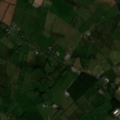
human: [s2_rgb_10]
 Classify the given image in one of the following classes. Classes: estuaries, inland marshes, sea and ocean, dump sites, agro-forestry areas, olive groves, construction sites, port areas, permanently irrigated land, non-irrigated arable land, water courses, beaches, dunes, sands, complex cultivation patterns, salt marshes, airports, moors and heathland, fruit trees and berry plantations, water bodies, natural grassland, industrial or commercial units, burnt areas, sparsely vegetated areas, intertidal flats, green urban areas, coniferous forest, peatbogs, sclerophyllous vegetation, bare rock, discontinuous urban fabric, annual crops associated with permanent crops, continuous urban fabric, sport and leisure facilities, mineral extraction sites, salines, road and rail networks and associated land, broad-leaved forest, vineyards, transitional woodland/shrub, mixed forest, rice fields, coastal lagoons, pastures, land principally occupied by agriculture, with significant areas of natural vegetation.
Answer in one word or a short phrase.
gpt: pastures, land principally occupied by agriculture, with significant areas of natural vegetation